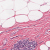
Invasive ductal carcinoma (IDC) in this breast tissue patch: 0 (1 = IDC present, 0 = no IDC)